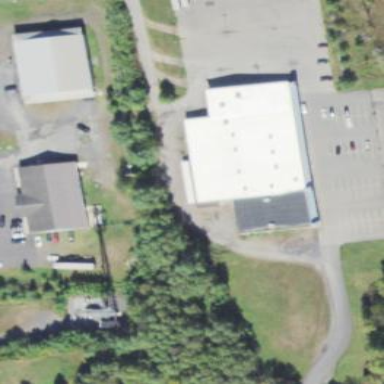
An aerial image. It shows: Commercial building.